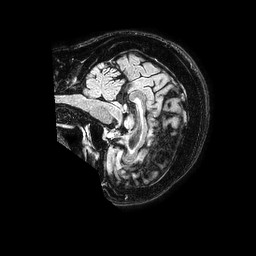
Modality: FLAIR
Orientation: sagittal
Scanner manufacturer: philips
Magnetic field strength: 1.5 T
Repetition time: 4.8 s
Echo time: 0.3 s